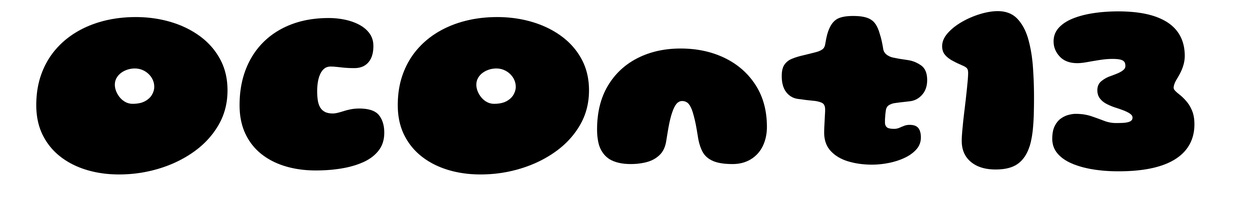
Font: Gluten_Black